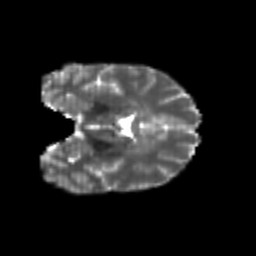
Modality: T2w
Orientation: coronal
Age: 22
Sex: female
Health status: healthy
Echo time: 0.074 s